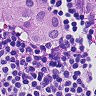
Metastatic tissue present: yes